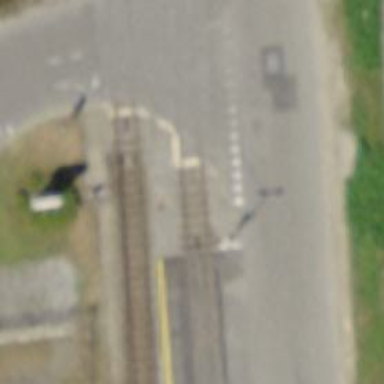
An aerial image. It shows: Railway switch.